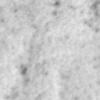
Label: no_change